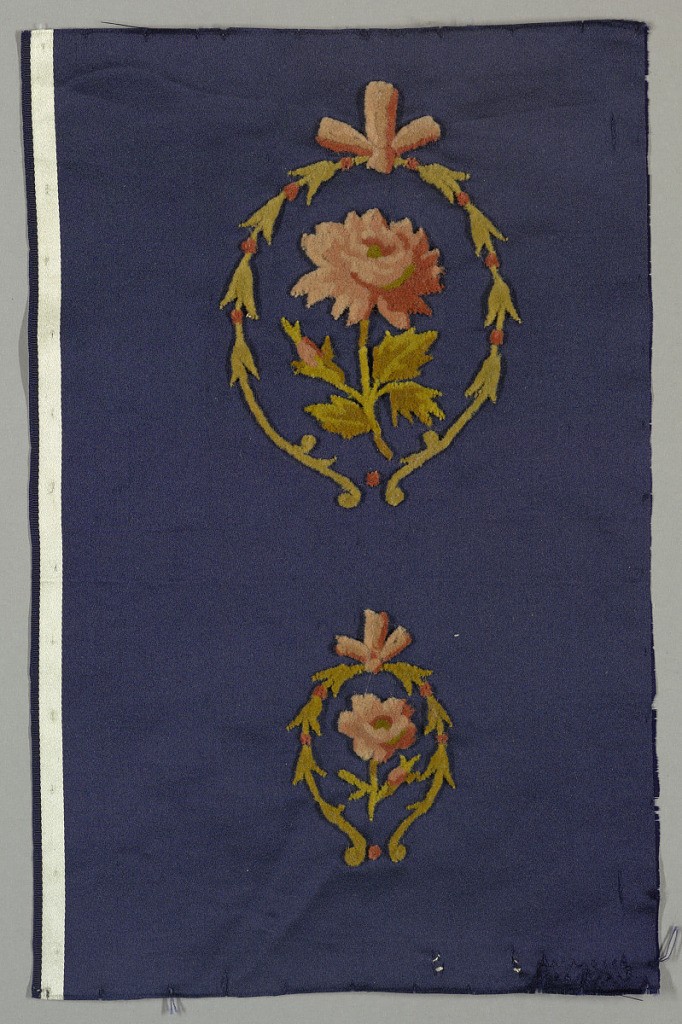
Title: Textile
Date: mid-19th century
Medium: silk, wool Technique: embroidered on satin
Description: Dark blue satin embroidered in colored wool in a design of a rose spray within a wreath.